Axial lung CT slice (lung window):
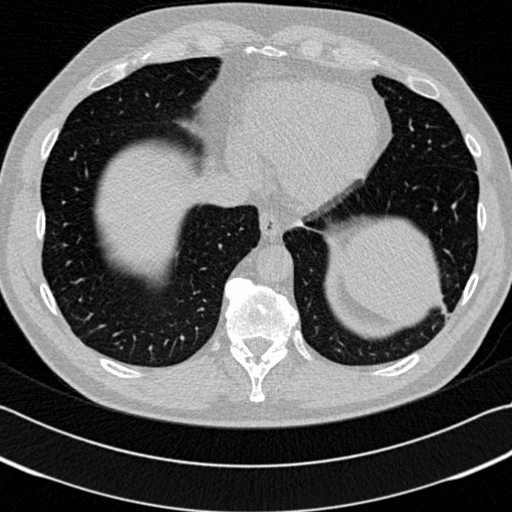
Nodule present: no